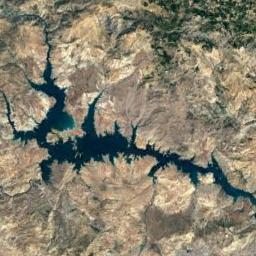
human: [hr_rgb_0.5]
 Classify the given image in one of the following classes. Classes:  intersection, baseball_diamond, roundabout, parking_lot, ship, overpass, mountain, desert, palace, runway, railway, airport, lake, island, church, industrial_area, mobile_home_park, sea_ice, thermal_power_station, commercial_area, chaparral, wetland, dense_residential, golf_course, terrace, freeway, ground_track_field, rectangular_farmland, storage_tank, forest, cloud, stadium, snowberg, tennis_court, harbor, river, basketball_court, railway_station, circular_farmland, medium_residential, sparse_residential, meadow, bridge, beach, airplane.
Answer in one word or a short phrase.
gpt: lake